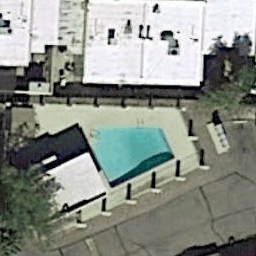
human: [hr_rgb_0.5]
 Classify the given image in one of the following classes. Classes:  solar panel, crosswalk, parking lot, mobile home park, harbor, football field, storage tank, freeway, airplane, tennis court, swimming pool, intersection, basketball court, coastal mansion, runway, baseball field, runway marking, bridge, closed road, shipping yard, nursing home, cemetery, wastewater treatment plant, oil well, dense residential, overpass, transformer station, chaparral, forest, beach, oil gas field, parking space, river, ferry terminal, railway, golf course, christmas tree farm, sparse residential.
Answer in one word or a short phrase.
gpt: swimming pool